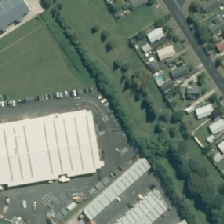
Land cover: urban_build_up